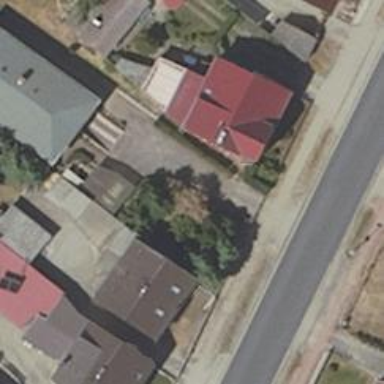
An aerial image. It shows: Driveway with paved surface.